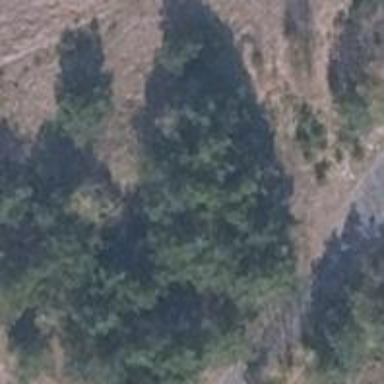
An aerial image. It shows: Mixed leaf woodland.